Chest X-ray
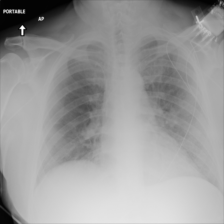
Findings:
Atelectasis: negative
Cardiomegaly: negative
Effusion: negative
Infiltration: negative
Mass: negative
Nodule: negative
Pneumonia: negative
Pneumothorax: negative
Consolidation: negative
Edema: negative
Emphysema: negative
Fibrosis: negative
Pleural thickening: negative
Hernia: negative